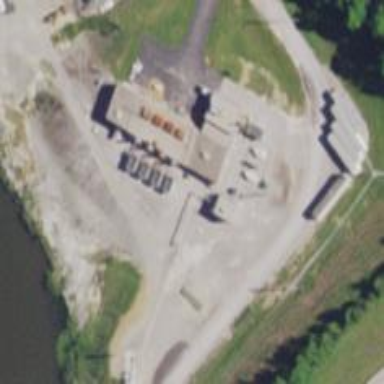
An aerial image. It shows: Generator for power supply.